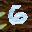
Label: 6